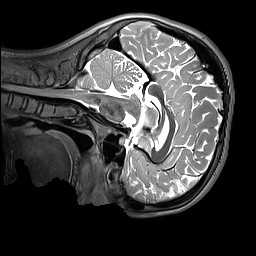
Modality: T2w
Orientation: sagittal
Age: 10
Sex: male
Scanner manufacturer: siemens
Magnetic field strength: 3 T
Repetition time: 3.2 s
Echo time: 0.408 s